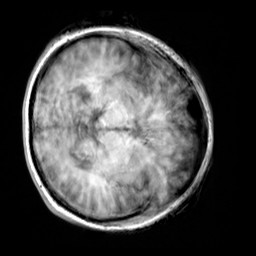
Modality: T1w
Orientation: axial
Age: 44
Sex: female
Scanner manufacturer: siemens
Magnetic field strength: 3 T
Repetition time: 2.3 s
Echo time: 0.00303 s